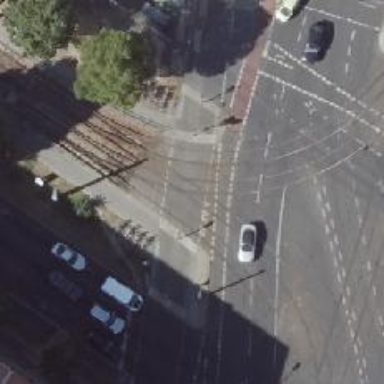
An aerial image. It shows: Footway crossing with traffic signals and central island.